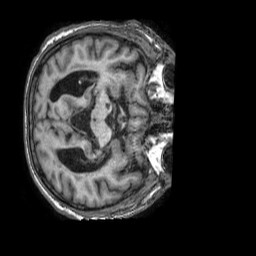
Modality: T1w
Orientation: axial
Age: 67
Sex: male
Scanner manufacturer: philips
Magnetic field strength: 1.5 T
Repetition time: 0.007097 s
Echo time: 0.003223 s